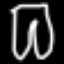
Label: pants